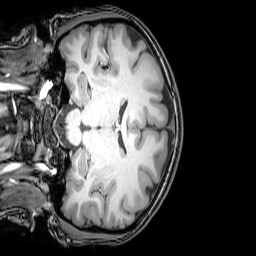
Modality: T1w
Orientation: coronal
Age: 21
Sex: female
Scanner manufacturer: philips
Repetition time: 0.008153 s
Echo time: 0.00376 s